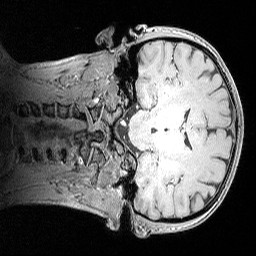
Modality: MP2RAGE
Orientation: coronal
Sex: female
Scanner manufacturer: siemens
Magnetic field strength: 3 T
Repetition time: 5 s
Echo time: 0.00292 s